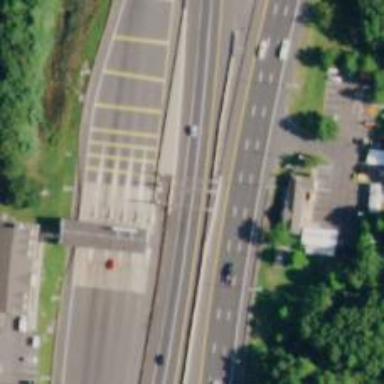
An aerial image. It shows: Toll gantry on the road.